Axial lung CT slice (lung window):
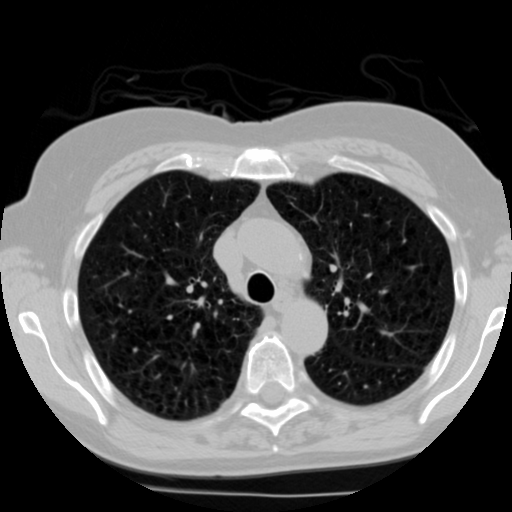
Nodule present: no